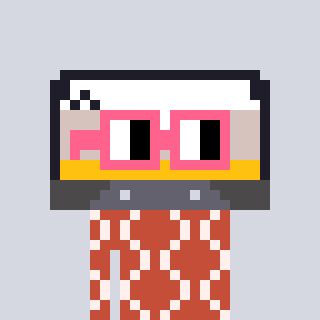
a pixel art character with square pink glasses, a cassette tape-shaped head and a rust-colored body on a cool background